Current action and preconditions to check: trajectory_clear

Your task: For each precondition in the list above, predict whether it will hold at this action.

Consider the current scene as observed from the mobile robot's camera, and analyze the predicted future states of all dynamic agents (e.g., people, animals, vehicles, or any moving entities) within the NEXT SECOND.

IMPORTANT: Only answer "very likely" if you are absolutely certain—based on strong, clear evidence—that a dynamic agent will violate the precondition in the predicted future state. Do NOT answer "very likely" for unlikely, ambiguous, or low-probability risks.

Ask yourself for each precondition: Is there a high probability, with clear and convincing evidence, that the predicted future states of any dynamic agent will interfere with the predicted future state of the currently executing action within the NEXT SECOND, causing that precondition to fail?

Assess the risk level based on these predictions. Use "likely" or "very likely" if motions create a clear risk of interference.

Use "neutral" or "improbable" if agents are nearby but their predicted paths are clearly diverging or non-conflicting.

Failure Risk Categories: "very improbable", "improbable", "neutral", "likely", "very likely"

Answer Format: Output ONLY the probability_of_failure value from these categories: "very improbable", "improbable", "neutral", "likely", "very likely"

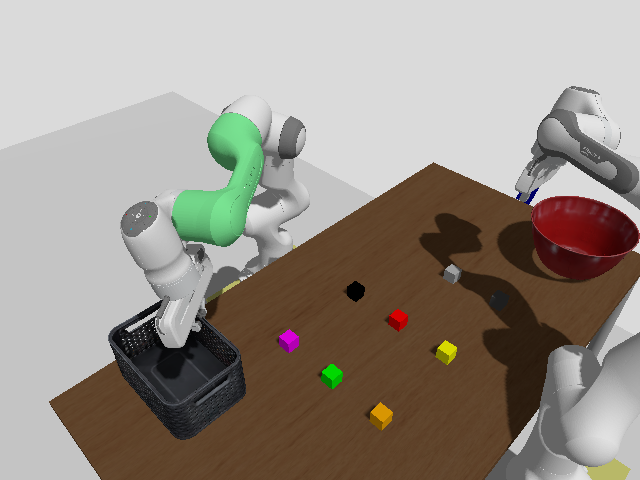

Answer: very improbable